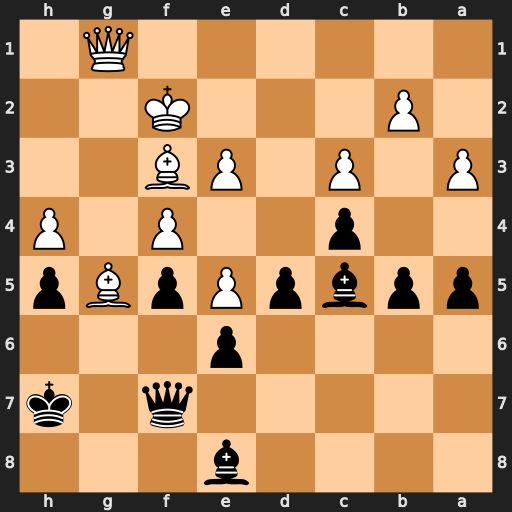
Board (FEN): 4b3/5q1k/4p3/ppbpPpBp/2p2P1P/P1P1PB2/1P3K2/6Q1
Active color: b
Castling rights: -
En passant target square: -
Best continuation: Bxe3+ Kxe3 Qa7+ Kd2 Qxg1